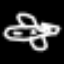
Label: airplane